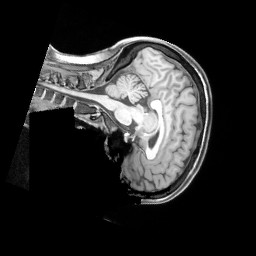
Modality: T1w
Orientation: sagittal